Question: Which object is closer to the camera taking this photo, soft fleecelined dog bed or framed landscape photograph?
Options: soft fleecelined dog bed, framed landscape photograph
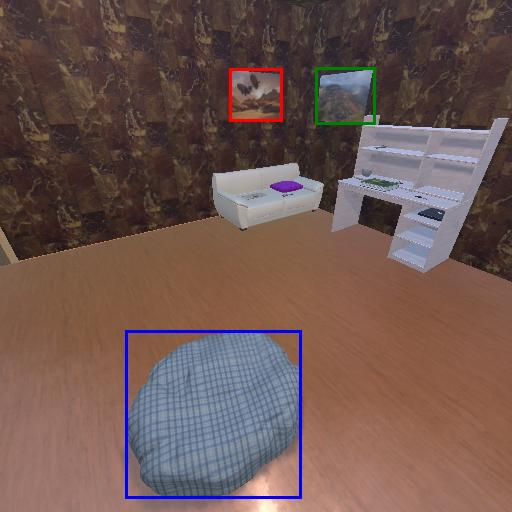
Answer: soft fleecelined dog bed